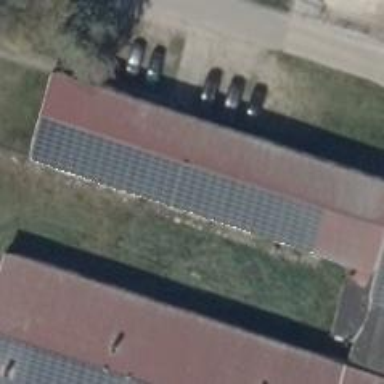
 consisting of solar photovoltaic panels."